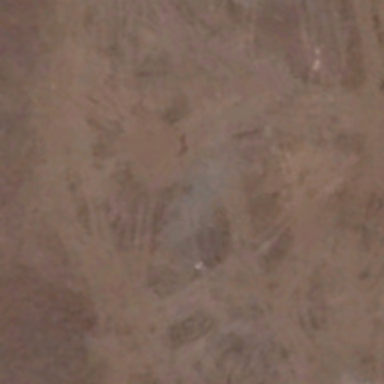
Part of brown bareland with some irregular mark in it .